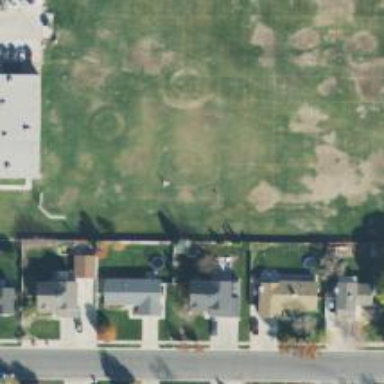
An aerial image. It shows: Grassy baseball pitch for leisure sports.